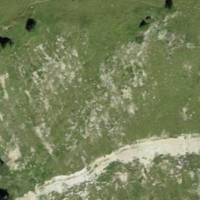
EUNIS habitat code: 23
Species observed at this site:
Campanula barbata